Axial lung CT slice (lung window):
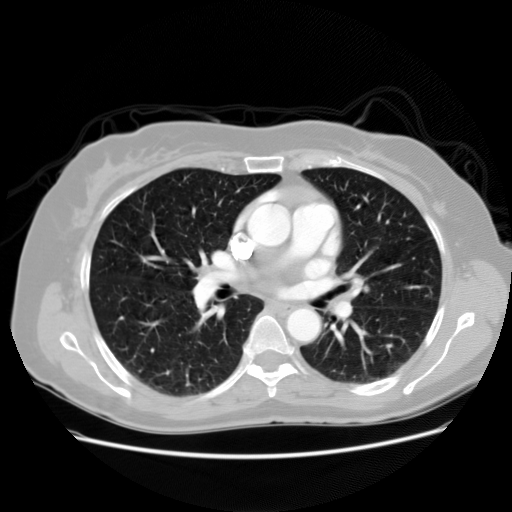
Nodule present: yes
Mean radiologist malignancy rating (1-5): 1